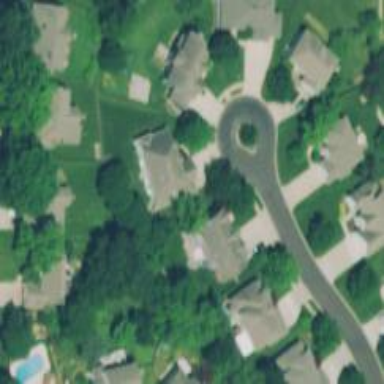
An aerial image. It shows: Turning loop on the road.